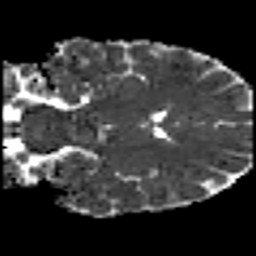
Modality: MD
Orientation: coronal
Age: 28
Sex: male
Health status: ill
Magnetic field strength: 3 T
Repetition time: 8.4 s
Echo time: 0.0926 s